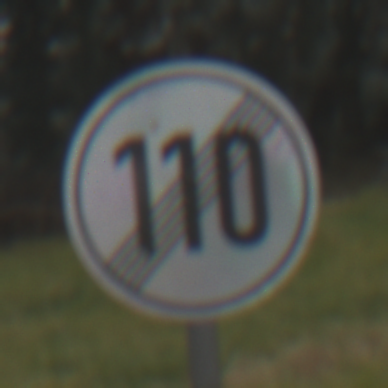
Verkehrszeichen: EndeGeschwindigkeit110
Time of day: MorningAfternoon
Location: Outdoor (Nature)
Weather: Overcast
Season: NotSpecified
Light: Natural